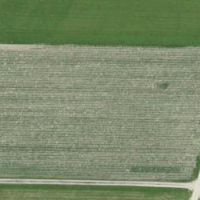
EUNIS habitat code: 52
Species observed at this site:
Dactylis glomerata